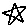
Label: star